Question: I have this plot, which calculates an index of abbundance of a bird species for a given winter:

This graphic comes from this code (themes and scales excluded):
'''
ggplot (a, aes (pentada,ika,colour=inv,group=inv,na.rm=T)) + geom_line()+
facet_wrap(~inv, ncol=3)+labs(title="SYLATR
",x="",y="IKA")
'''
and the data frame has 6 variables:
pentada / censos / yr / total / inv / ika
The thing is that I would like to add a line in each of the wintering seasons that shows the mean of the abbundance for all the years combined and I don't know how. should I append the mean as a new column after every wintering season? In this case, how should I do it?.
Thank you.
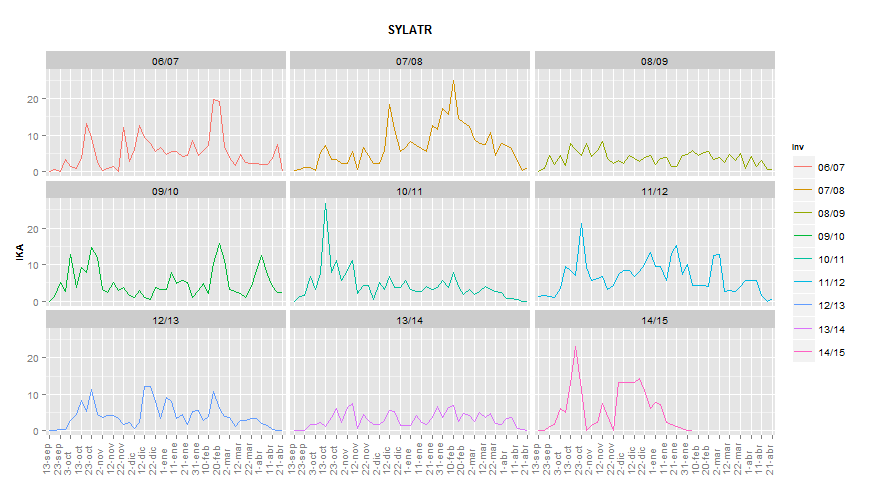
Answer: I'm not sure if you want the global mean, i.e. averaging over winters as well as days. If so, then shadow's solution above is probably best; something like this would also do:
'''
#toy data
df <- data.frame(t = rep(1:100,9), pop = rnorm(900)+20,
year = rep(letters[1:9], 9, each = 100))
#make graph
ggplot(data = df, aes(x = t, y = pop, colour = year, na.rm=T)) +
geom_line() + facet_wrap(~year, ncol = 3) +
geom_line(aes(x=t, y = mean(pop)))
'''
If you want the mean-over-winters-only, so that there is still a dynamic by day, I think you should probably add that to the data frame first, before calling ggplot.
'''
#aggregate the mean population over years but not days
yearagg.df <- aggregate(data = df, pop ~ t, mean)
#make plot
ggplot(data = df, aes(x = t, y = pop, colour = year, na.rm=T)) +
geom_line() +
facet_wrap(~year, ncol = 3) +
geom_line(data = yearagg.df, aes(y = pop, x=t), color = 'black')
'''
That second code snippet results in this graph:

You will probably have easier plotting if you put the averaged data back into your data frame so that you can plot all layers from the same data frame instead of mixing/matching data from multiple frames into one plot.
'''
df.m <- merge(df, yearagg.df, by = 't', suffixes = c('.raw', '.mean'))
ggplot(data = df.m, aes(x = t, colour = year, na.rm=T)) +
geom_line(aes(y = pop.raw)) +
facet_wrap(~year, ncol = 3) +
geom_line(aes(y = pop.mean), color = 'gray')
'''